Question: I am using Android Studio to develop my apps.
Since I upgraded my HTC One M8 to Lollipop, I can not use it to test my apps by "Run app" in Android Studio.
I get this error and nothing happens on my phone:
'''
Launching application: com.project.GalleryActivity.
DEVICE SHELL COMMAND: am start -n "com.project.GalleryActivity" -a android.intent.action.MAIN -c android.intent.category.LAUNCHER
java.lang.UnsatisfiedLinkError: No implementation found for java.lang.String android.os.SystemProperties.native_get(java.lang.String) (tried Java_android_os_SystemProperties_native_1get and Java_android_os_SystemProperties_native_1get__Ljava_lang_String_2)
at android.os.SystemProperties.native_get(Native Method)
at android.os.SystemProperties.get(SystemProperties.java)
at com.htc.customization.HtcCustomizationManager.<init>(HtcCustomizationManager.java)
at com.htc.customization.HtcCustomizationManager.<clinit>(HtcCustomizationManager.java)
at android.os.Environment$UserEnvironment.getCustomizationReader(Environment.java)
at android.os.Environment$UserEnvironment.isDynamicSwitchSupported(Environment.java)
at android.os.Environment$UserEnvironment.<init>(Environment.java)
at android.os.Environment.initForCurrentUser(Environment.java)
at android.os.Environment.<clinit>(Environment.java)
at android.os.Environment.getLegacyExternalStorageDirectory(Environment.java)
at android.os.Debug.<clinit>(Debug.java)
at android.ddm.DdmHandleHello.handleHELO(DdmHandleHello.java)
at android.ddm.DdmHandleHello.handleChunk(DdmHandleHello.java)
at org.apache.harmony.dalvik.ddmc.DdmServer.dispatch(DdmServer.java)
java.lang.UnsatisfiedLinkError: android.os.Debug
at android.ddm.DdmHandleHello.handleFEAT(DdmHandleHello.java)
at android.ddm.DdmHandleHello.handleChunk(DdmHandleHello.java)
at org.apache.harmony.dalvik.ddmc.DdmServer.dispatch(DdmServer.java)
java.lang.UnsatisfiedLinkError: android.os.Debug
at android.ddm.DdmHandleProfiling.handleMPRQ(DdmHandleProfiling.java)
at android.ddm.DdmHandleProfiling.handleChunk(DdmHandleProfiling.java)
at org.apache.harmony.dalvik.ddmc.DdmServer.dispatch(DdmServer.java)
Aborted
'''
My project's settings are these:

This technique used to work perfectly before upgrading and I have not change anything since that time.
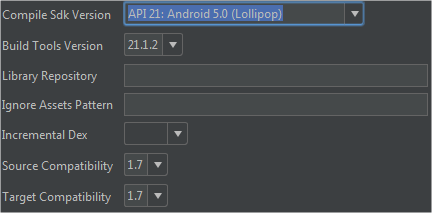
Answer: I was facing the same error on Asus Zenfone 5 (ASUS_T00J) with Android 5.0. For me the solution was to switch off the "Verify Apps over USB" in the "Developer Options".
Launcher may not be the issue since I tried with Google Now Launcher as well without success. It was working fine on my Nexus 5 with Android 5.1